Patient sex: M
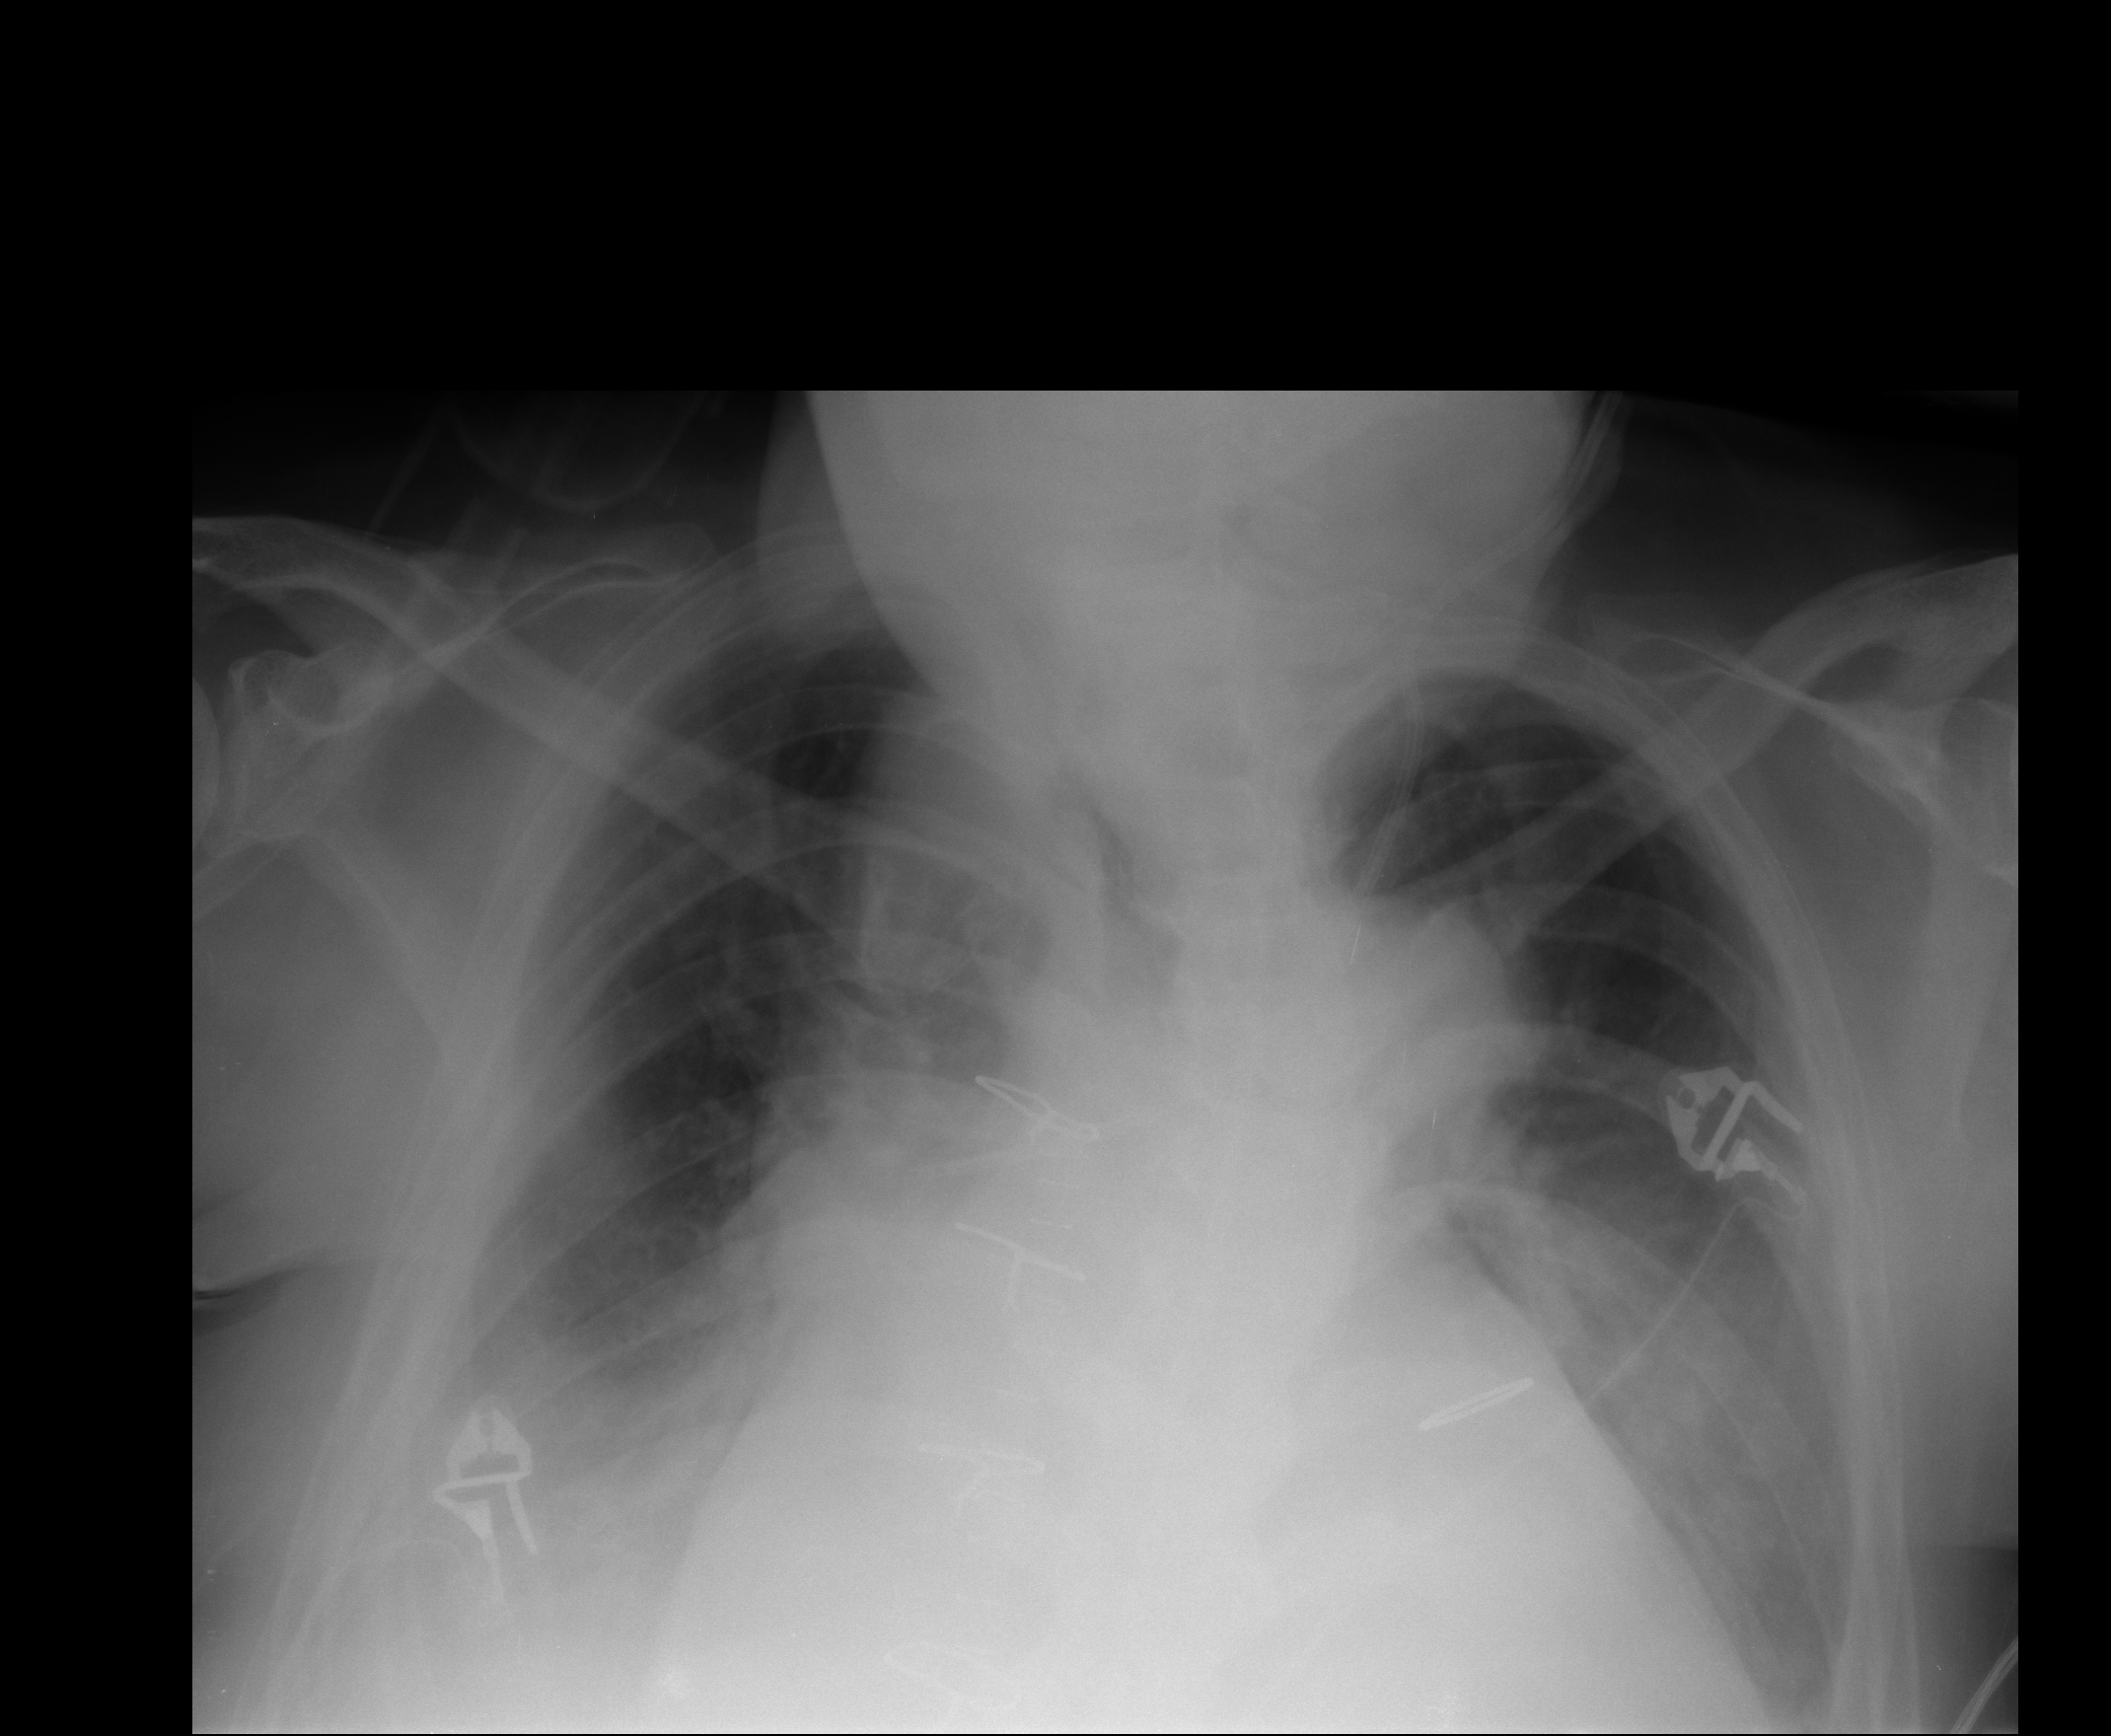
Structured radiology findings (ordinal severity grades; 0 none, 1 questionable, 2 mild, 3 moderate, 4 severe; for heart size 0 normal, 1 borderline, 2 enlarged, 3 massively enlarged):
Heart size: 2
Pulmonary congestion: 2
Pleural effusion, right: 2
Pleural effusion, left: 2
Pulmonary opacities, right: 0
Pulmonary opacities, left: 0
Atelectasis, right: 2
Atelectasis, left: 2